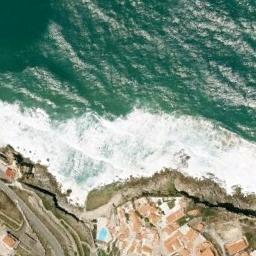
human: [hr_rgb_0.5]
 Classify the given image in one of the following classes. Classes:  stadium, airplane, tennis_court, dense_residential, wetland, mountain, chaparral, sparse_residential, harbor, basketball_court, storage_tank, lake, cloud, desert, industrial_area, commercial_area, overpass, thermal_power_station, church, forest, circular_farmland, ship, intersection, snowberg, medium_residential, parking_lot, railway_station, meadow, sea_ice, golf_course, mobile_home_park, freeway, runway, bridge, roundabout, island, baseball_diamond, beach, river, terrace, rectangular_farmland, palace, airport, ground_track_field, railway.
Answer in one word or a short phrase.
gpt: beach